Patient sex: M
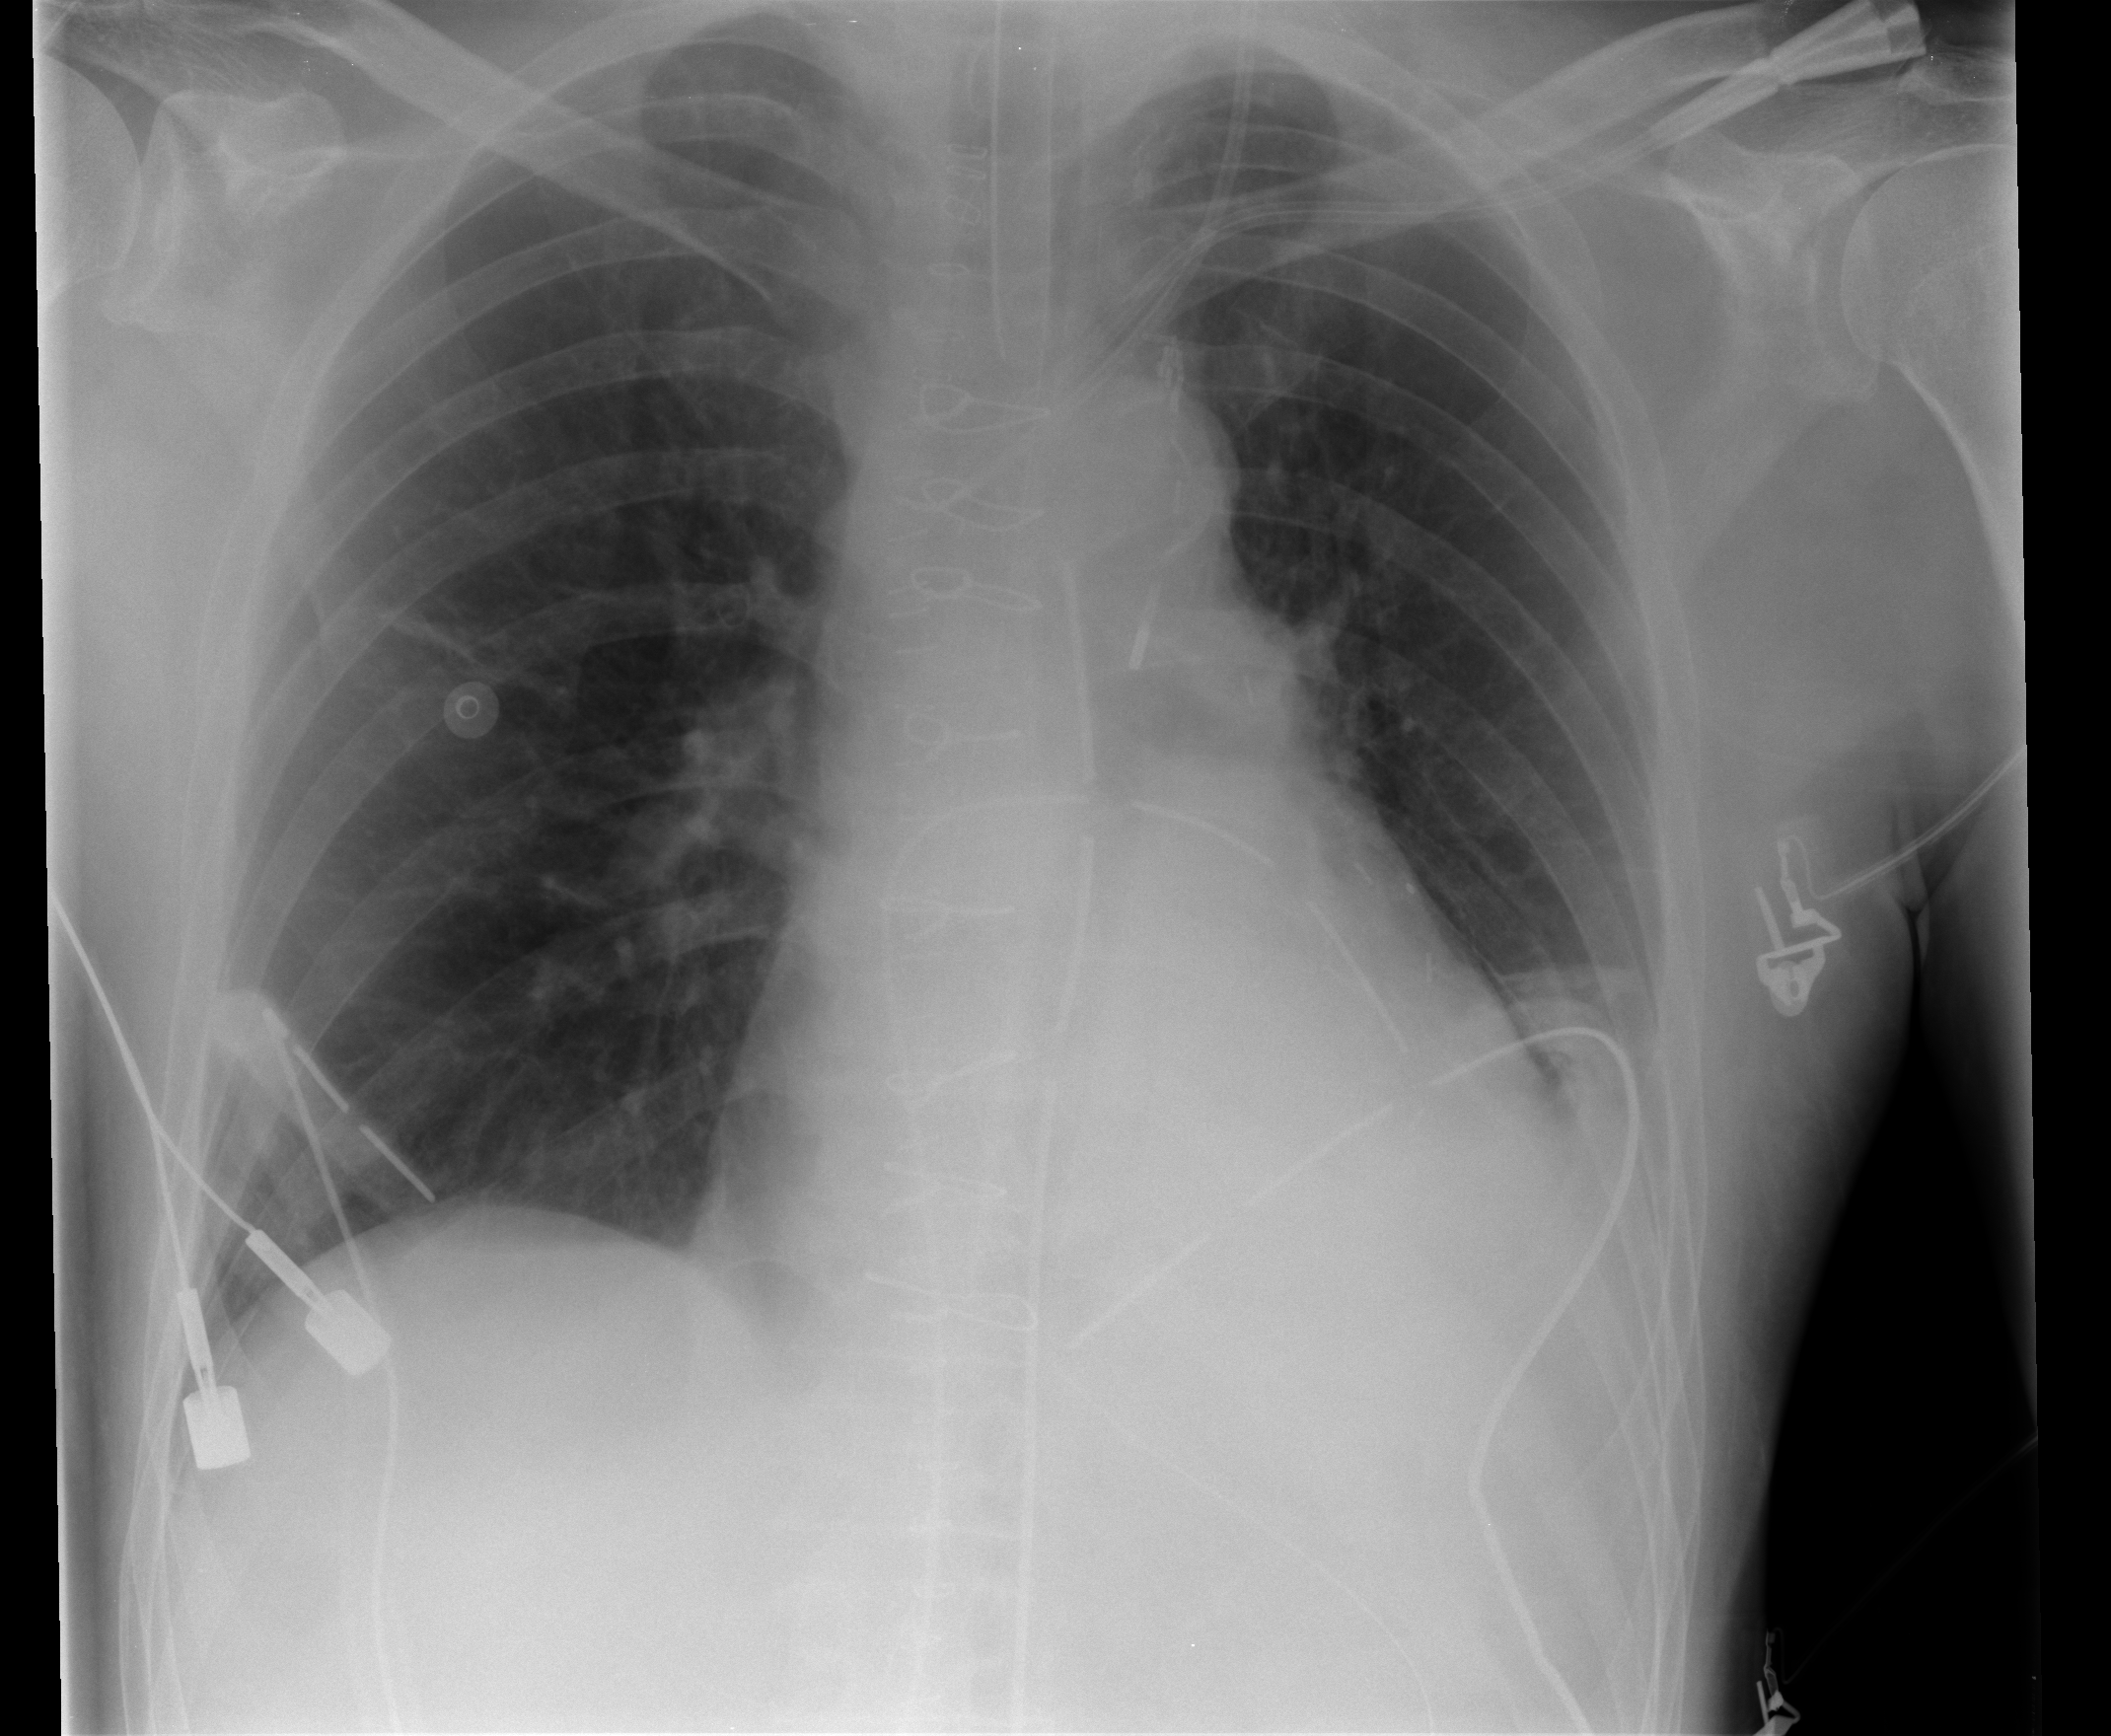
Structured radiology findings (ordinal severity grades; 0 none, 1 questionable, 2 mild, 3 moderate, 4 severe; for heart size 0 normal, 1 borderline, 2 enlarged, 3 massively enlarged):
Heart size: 0
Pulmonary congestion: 0
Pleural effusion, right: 0
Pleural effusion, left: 0
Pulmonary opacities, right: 0
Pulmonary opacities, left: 0
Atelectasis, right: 0
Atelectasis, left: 2